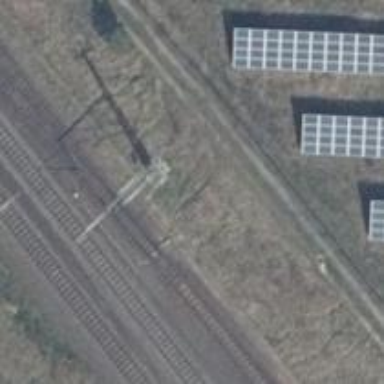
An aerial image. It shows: Siding railway line with electrified contact line for the trains.